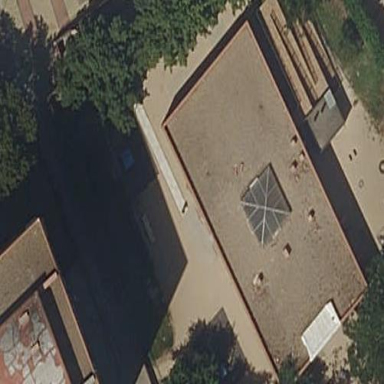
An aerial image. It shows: Kindergarten.